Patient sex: M
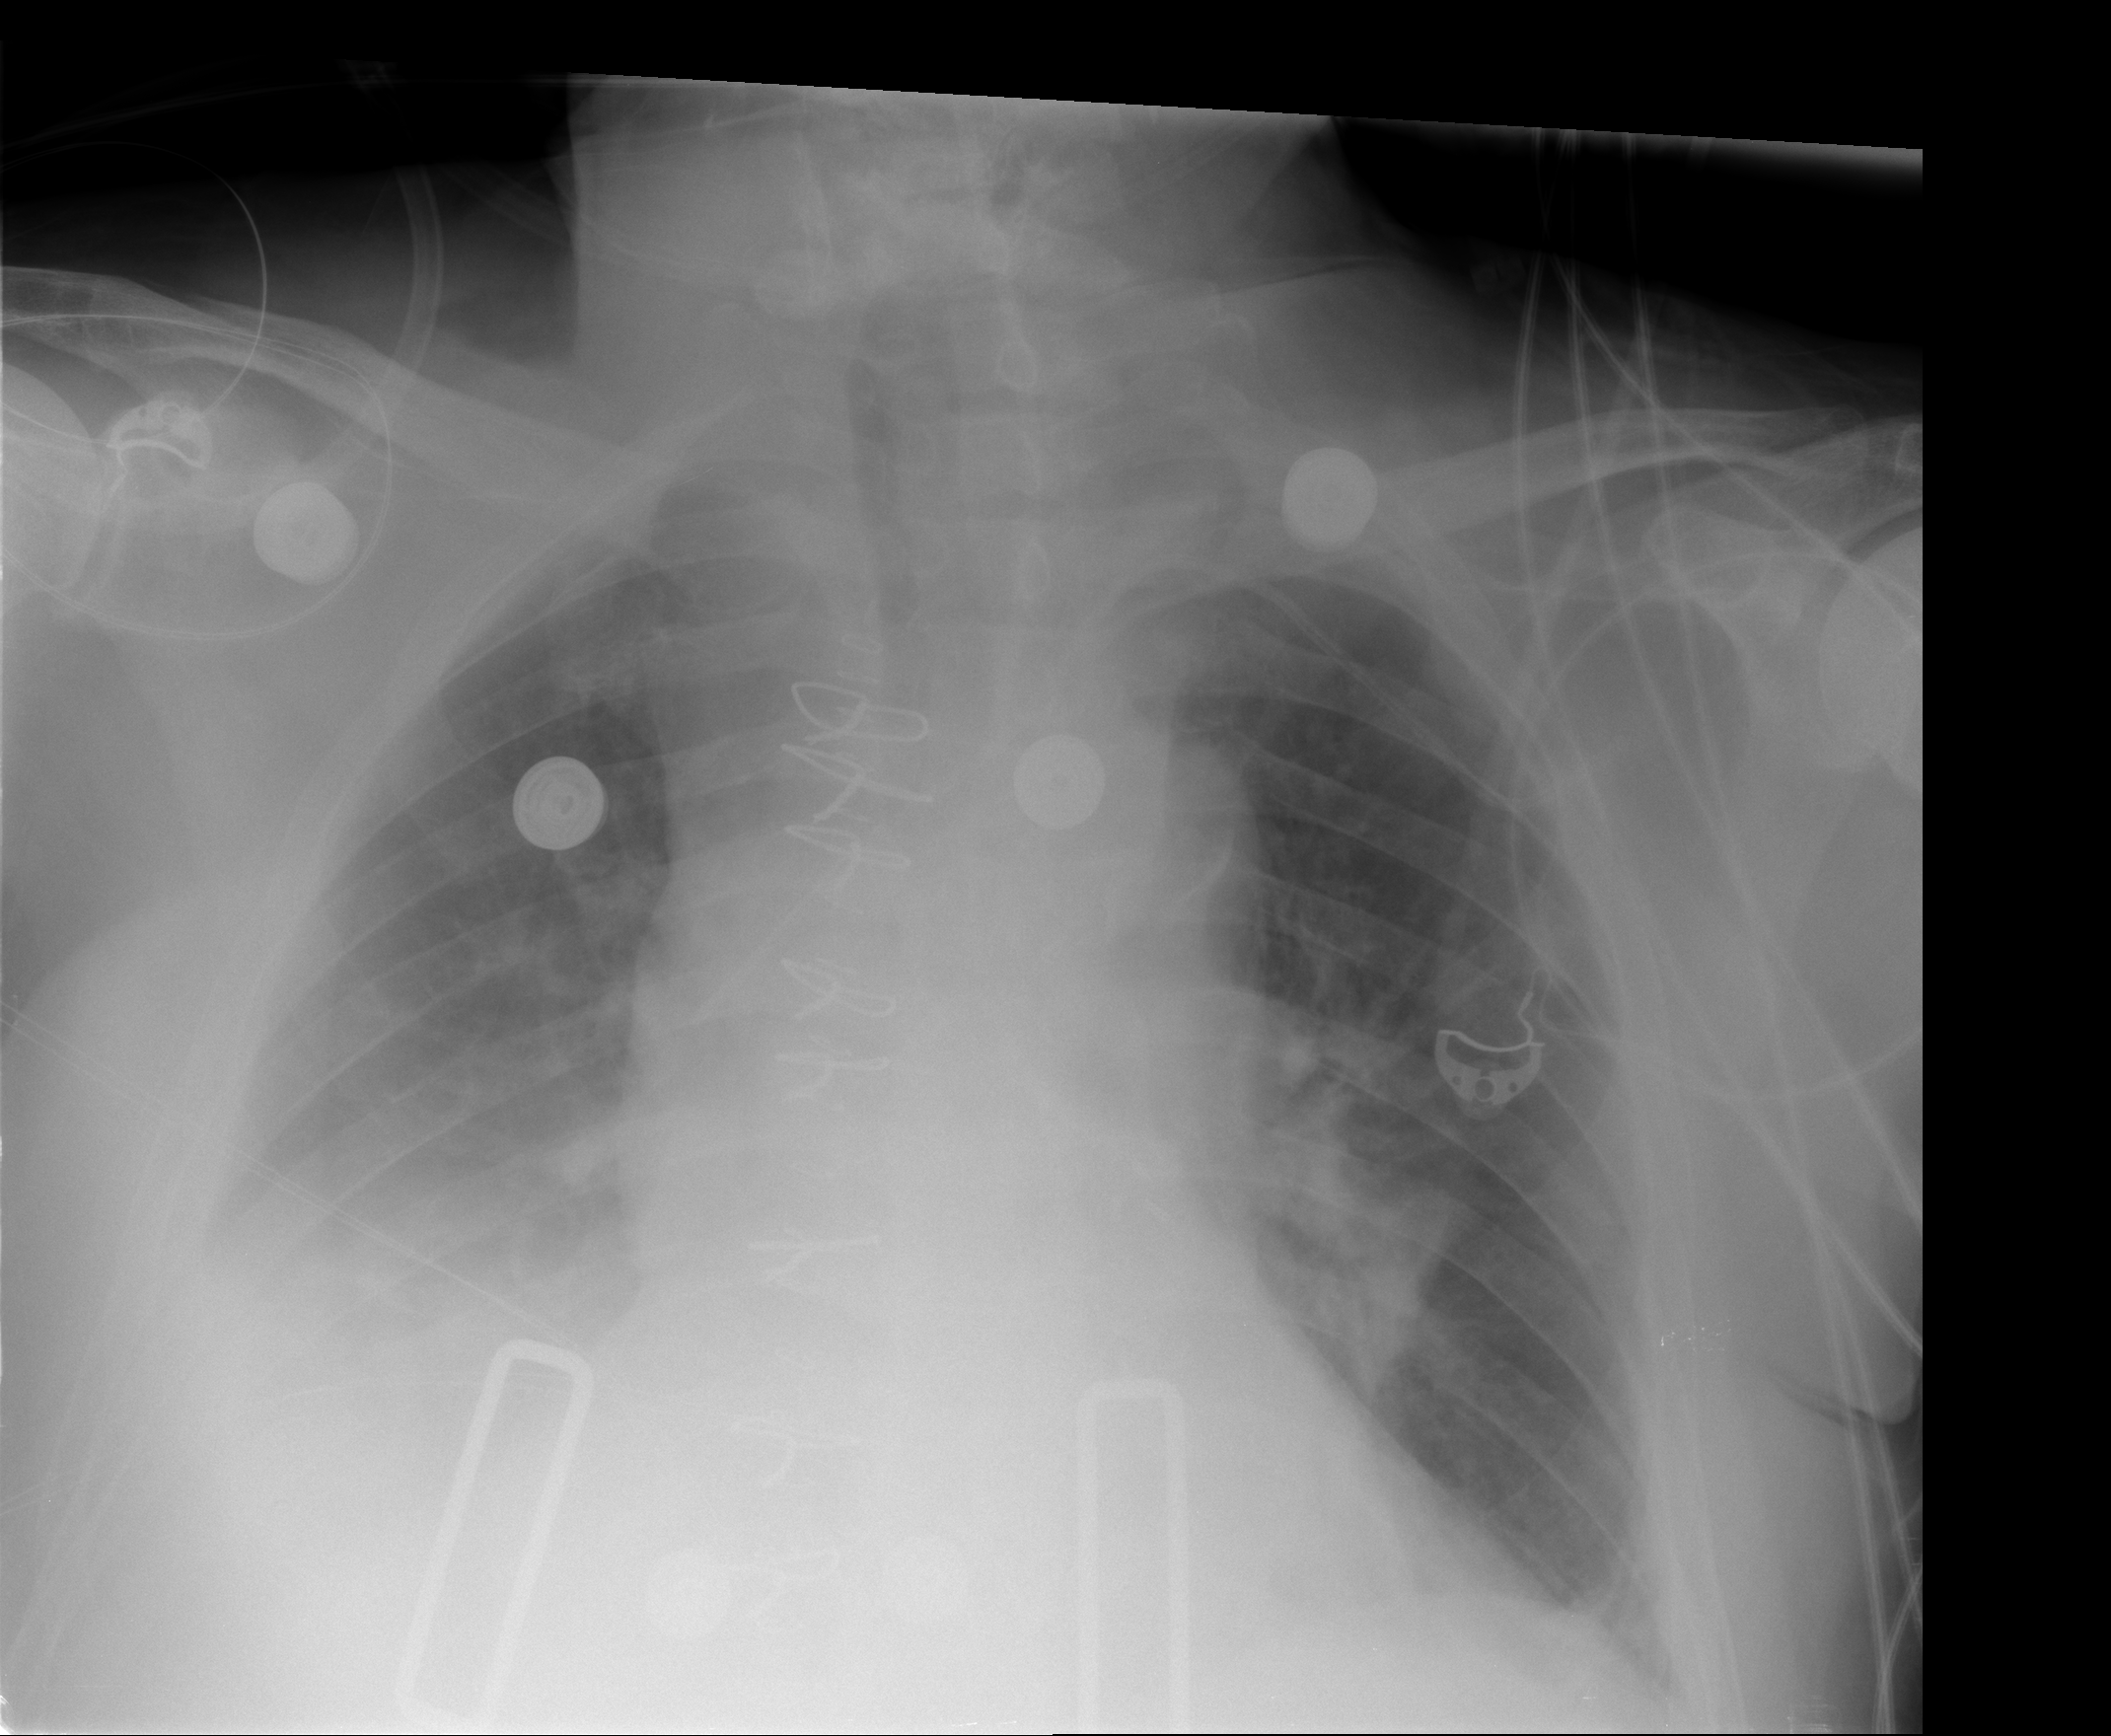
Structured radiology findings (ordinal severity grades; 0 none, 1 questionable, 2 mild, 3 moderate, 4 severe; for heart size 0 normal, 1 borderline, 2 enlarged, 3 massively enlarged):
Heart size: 2
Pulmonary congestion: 2
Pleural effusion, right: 2
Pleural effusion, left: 0
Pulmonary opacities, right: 0
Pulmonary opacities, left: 2
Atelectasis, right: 3
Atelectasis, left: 0